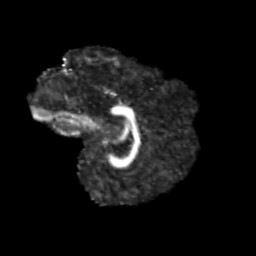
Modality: FA
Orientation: sagittal
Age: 12
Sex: female
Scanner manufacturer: siemens
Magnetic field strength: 3 T
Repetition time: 3.8 s
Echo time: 0.07 s